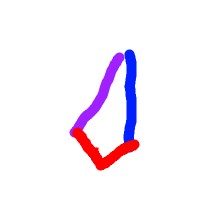
Shape: kite